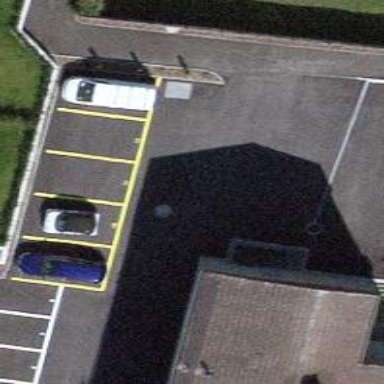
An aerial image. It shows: Road serving as parking aisle.